【题型】填空题　【知识点】立体几何　【难度】easy
已知在四面体$V$-$ABC$中，$VA=VB=VC=2$，$AB=1$，$\angle ACB=\dfrac{\pi}{6}$，则该四面体外接球的表面积为\underline{\quad\quad}.
【解答】
\vspace{8pt}
\noindent
\textbf{【答案】}$\dfrac{16\pi}{3}$ / $\dfrac{16}{3}\pi$

\vspace{3pt}
\noindent
\textbf{【分析】}先判断出$V$在平面$ABC$的射影为$\triangle ABC$的外心,求出四面体外接球的半径，即可求出四面体外接球的表面积.

\vspace{5pt}
\noindent
\textbf{【详解】}$\because VA=VB=VC=2$，

\noindent
$\therefore V$在平面$ABC$的射影为$\triangle ABC$的外心$O'$.

\noindent
又$AB=1$，$\angle ACB=\dfrac{\pi}{6}$，所以$\triangle ABC$的外接圆的半径$r=\dfrac{1}{2\sin\dfrac{\pi}{6}}=1=O'A$；

\noindent
$VO'=\sqrt{3}$,设四面体外接球的半径为$R$，$\left(\sqrt{3}-R\right)^2=R^2-1$.

\noindent
解得$R=\dfrac{2\sqrt{3}}{3}$.

\noindent
所以外接球的表面积为$4\pi R^2=4\pi\left(\dfrac{2\sqrt{3}}{3}\right)^2=\dfrac{16\pi}{3}$.

\vspace{5pt}
\noindent
故答案为：$\dfrac{16\pi}{3}$
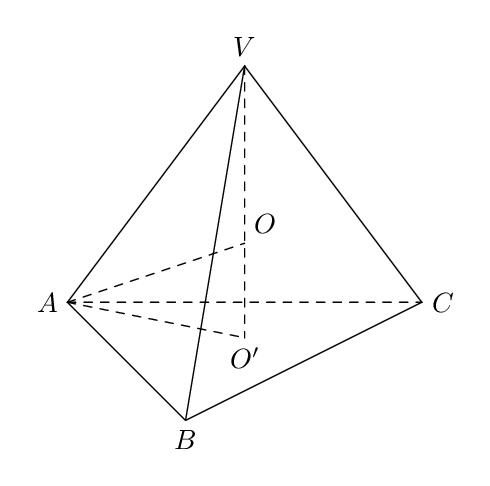